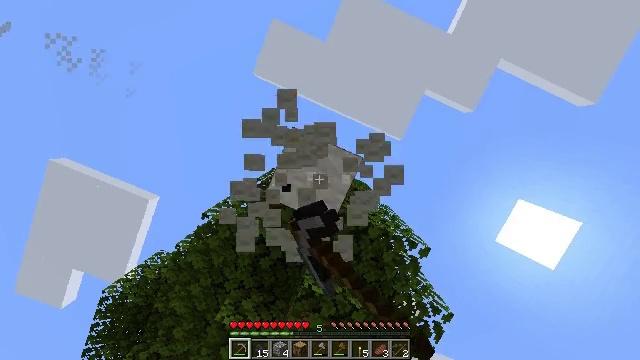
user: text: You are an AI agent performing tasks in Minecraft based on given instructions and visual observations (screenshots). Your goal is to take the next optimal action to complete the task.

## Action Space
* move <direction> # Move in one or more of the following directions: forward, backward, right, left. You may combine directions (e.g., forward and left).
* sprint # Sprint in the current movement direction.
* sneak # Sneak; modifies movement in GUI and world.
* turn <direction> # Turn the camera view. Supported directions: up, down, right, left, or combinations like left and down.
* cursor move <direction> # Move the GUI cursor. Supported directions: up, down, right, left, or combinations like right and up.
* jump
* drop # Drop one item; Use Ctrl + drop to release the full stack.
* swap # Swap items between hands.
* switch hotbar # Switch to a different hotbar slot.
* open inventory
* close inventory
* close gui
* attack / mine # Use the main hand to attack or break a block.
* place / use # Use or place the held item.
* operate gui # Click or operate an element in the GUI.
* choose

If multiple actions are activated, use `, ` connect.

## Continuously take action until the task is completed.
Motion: motion action
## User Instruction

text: Gather light gray wool for construction.
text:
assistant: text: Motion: attack / mine